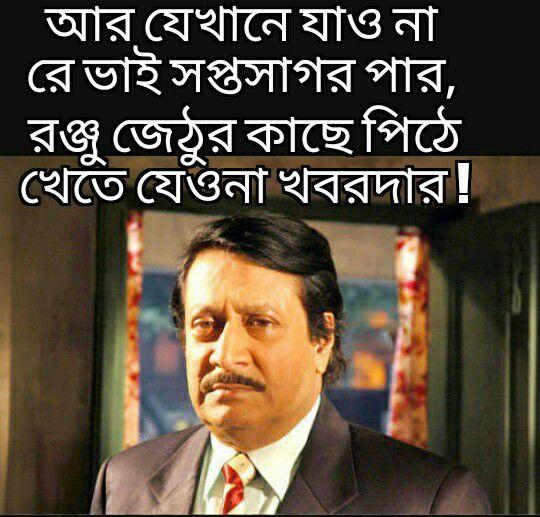
Text: আর যেখানে যাও না রে ভাই সপ্তসাগর পার, রঞ্জু জেঠুর কাছে পিঠে খেতে যেওনা খবরদার।
Label: Non Hate